【题型】证明题　【知识点】向量　【难度】easy
如图，已知点 $P$ 分有向线段 $\overrightarrow{AB}$ 的定比为 $\lambda$ ($\lambda \neq -1$)，即 $\overrightarrow{AP} = \lambda\overrightarrow{PB}$，$O$ 为平面内任意一点，证明：$\overrightarrow{OP} = \frac{\overrightarrow{OA} + \lambda\overrightarrow{OB}}{1 + \lambda}$.（点 $P$ 叫做有向线段 $\overrightarrow{AB}$ 的以 $\lambda$ 为定比的定比分点）

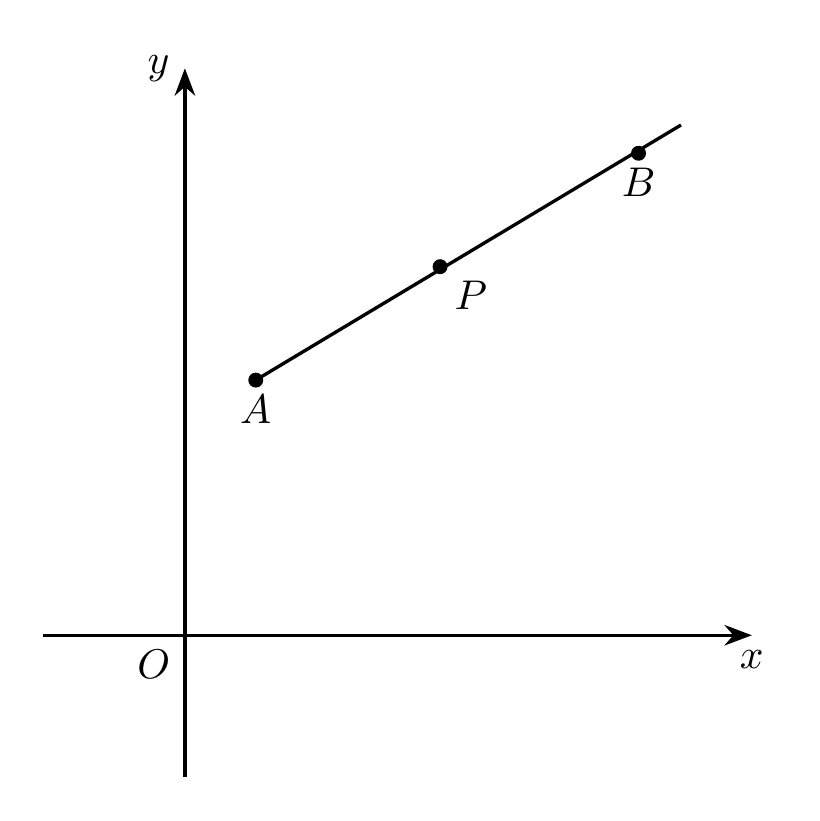
【解答】

【答案】 见解析

【分析】 由 $\overrightarrow{AP} = \lambda\overrightarrow{PB}$，根据平面向量的线性运算计算可得.

【解析】 证明：对于 $\overrightarrow{AP} = \lambda\overrightarrow{PB}$，有 $\overrightarrow{OP} - \overrightarrow{OA} = \lambda(\overrightarrow{OB} - \overrightarrow{OP})$.

则 $(1 + \lambda)\overrightarrow{OP} = \overrightarrow{OA} + \lambda\overrightarrow{OB}$，因为 $\lambda \neq -1$，所以 $\overrightarrow{OP} = \frac{\overrightarrow{OA} + \lambda\overrightarrow{OB}}{1 + \lambda}$.

【点睛】 本题考查定比分点坐标的证明，属于基础题.